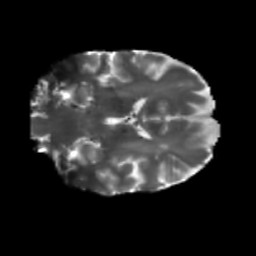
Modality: T2w
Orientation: coronal
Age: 39
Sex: female
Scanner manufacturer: siemens
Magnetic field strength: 3 T
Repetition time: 5.25 s
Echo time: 0.08 s